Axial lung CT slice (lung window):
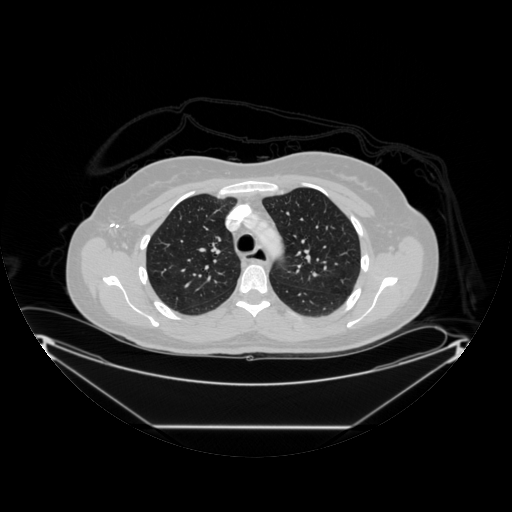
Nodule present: no